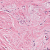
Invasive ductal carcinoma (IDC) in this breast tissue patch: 0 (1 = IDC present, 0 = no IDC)